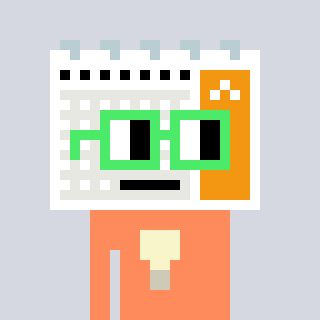
a pixel art character with square light green glasses, a calendar-shaped head and a peachy-colored body on a cool background